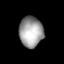
Tissue: prostate
Cell type: T cells
Senescence score: 0.3056
Nuclear area (px): 711
Mean DAPI intensity: 158.35